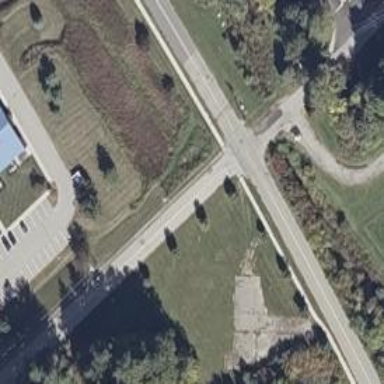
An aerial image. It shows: Stop road.